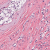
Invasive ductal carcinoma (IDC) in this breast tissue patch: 1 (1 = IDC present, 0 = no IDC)